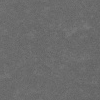
Atmospheric dust classification: dusty